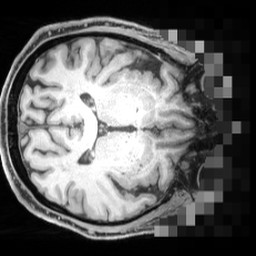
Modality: T1w
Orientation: axial
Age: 67
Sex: male
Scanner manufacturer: siemens
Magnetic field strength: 3 T
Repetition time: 2.55 s